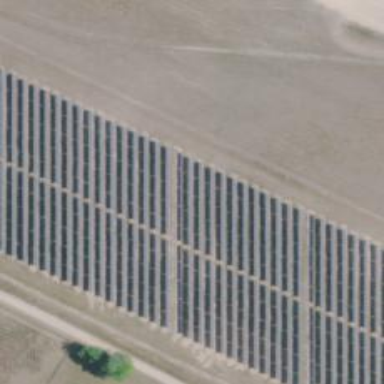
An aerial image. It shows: Solar power plant utilizing photovoltaic technology.